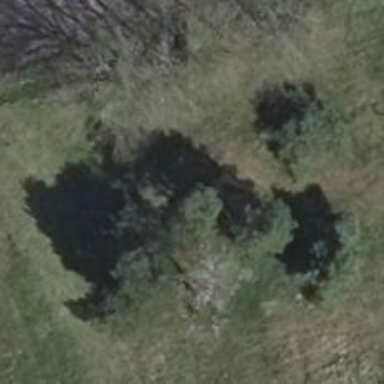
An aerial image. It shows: Deciduous broadleaved tree.